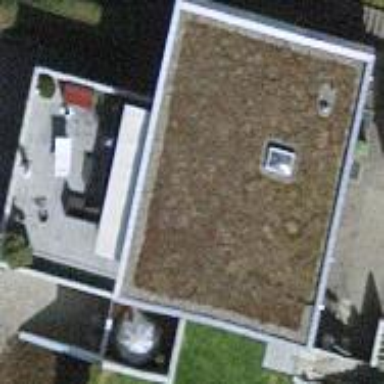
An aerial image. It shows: Detached building.